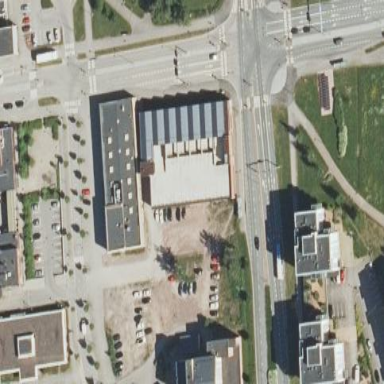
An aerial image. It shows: Multi-storey parking building with paved surface.